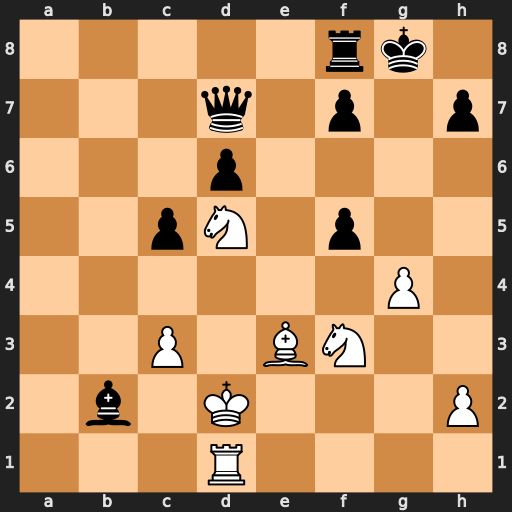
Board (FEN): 5rk1/3q1p1p/3p4/2pN1p2/6P1/2P1BN2/1b1K3P/3R4
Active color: w
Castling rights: -
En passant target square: -
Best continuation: Nf6+ Kg7 Nxd7